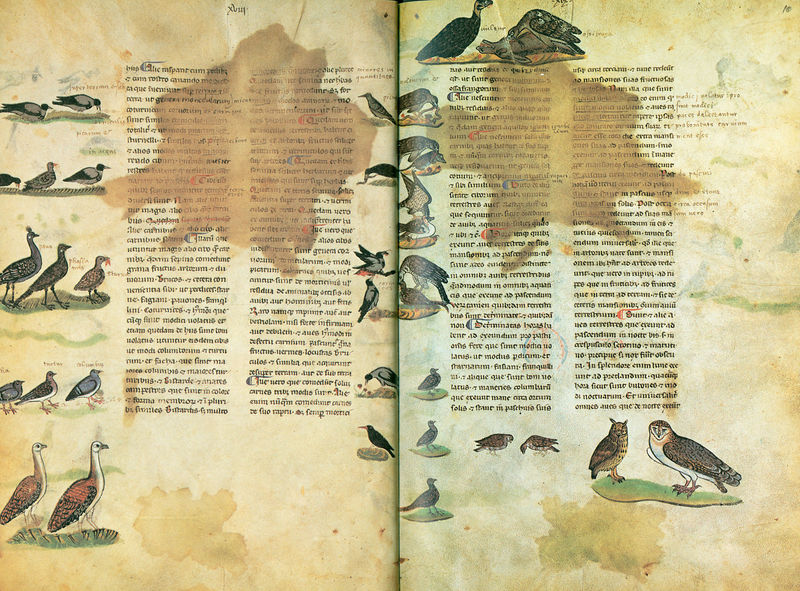
Titel: Falkenbuch Friedrichs des II.; De arte venandi cum avibus
Institution: Rom, Biblioteca Vaticana
Schlagwörter: falke, vogel, gelb, tiere, taube, vögel, esel, schrift, ente, gans, farbe, spalten, enten, buch, tauben, seite, text, pfau, gänse, fleck, flecken, pergament, fasan, geier, zeilen, rebhuhn, eule, schildkröte, kleckse, klecks, altdeutsch, handschrift, schnepfe, paare, latein, schnepfen, uhu, biologie, doppelseite, eulen, ralle, falken, enzyklopädie, falkenbuch, luder, schildkrot, schleiereule